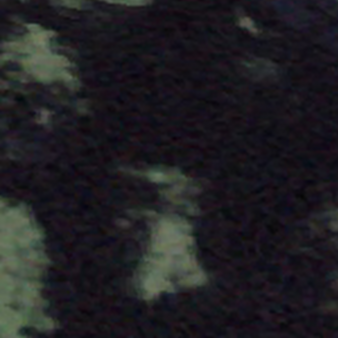
Label: other